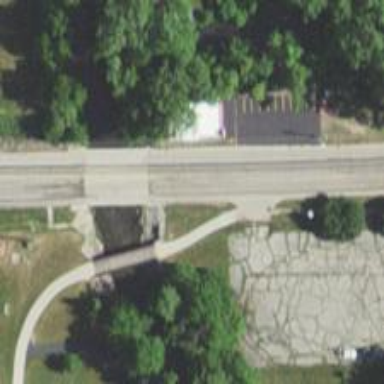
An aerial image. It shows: Footway on bridge.